Field crop: maize
Growth stage: 2
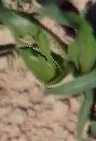
Species: maize